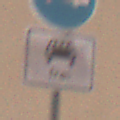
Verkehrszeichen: MehrfachbesetzePersonenkraftwagenFrei
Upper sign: Busssonderstreifen
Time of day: Midday
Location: Outdoor (Urban)
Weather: PartlyCloudy
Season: NotSpecified
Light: Natural